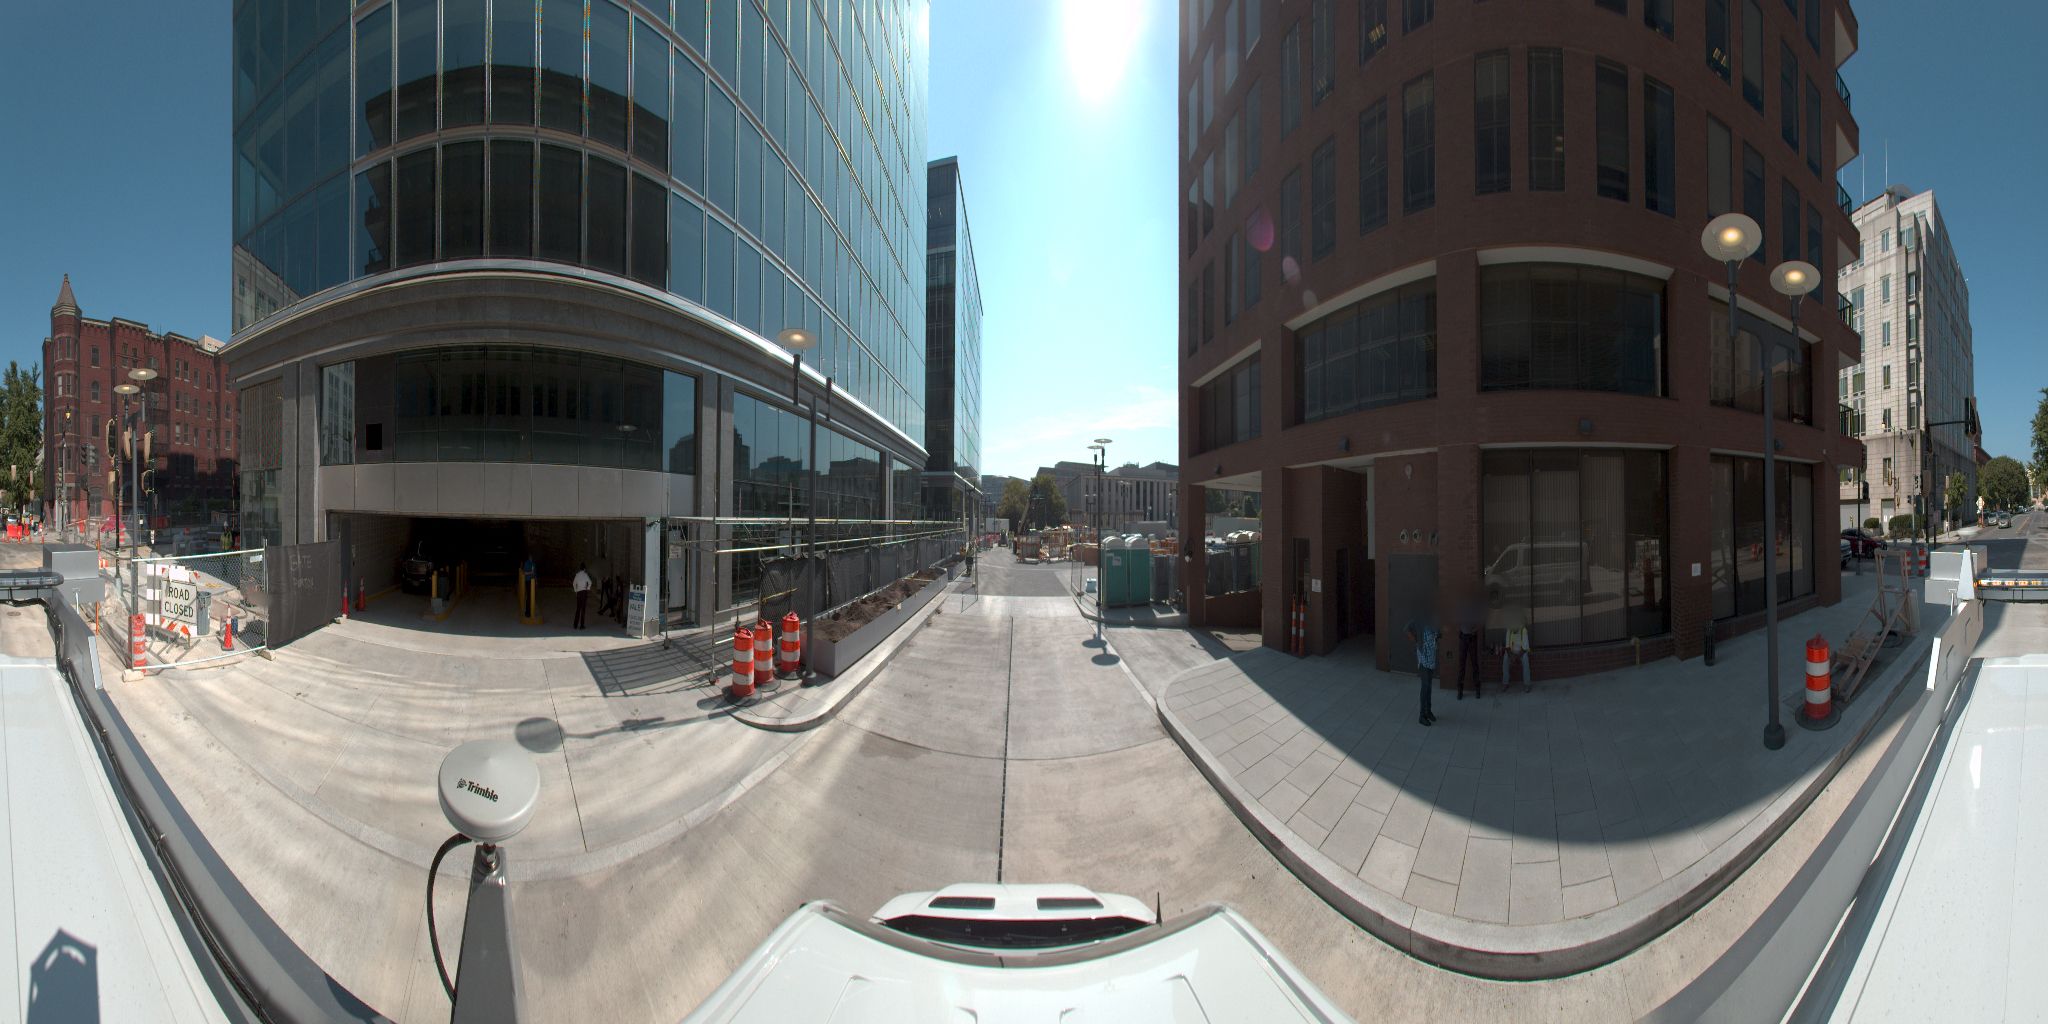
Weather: clear
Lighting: day
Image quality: good
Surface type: railway
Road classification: unclassified, pedestrian
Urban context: urban centre
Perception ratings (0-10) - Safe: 2, Lively: 6.33, Beautiful: 2.7, Boring: 2.39, Depressing: 3.3, Wealthy: 6.42